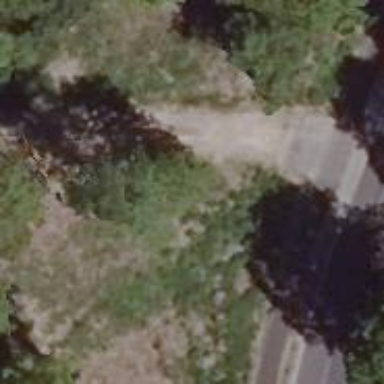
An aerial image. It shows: Sandy track road with grade 4 track type.